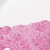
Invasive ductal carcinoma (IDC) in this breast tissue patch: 0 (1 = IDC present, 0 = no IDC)